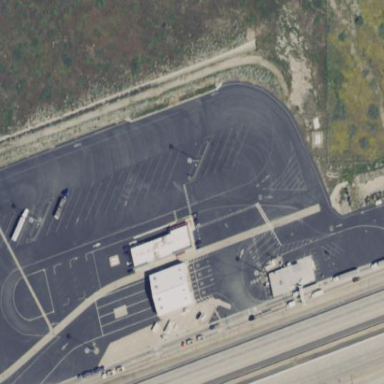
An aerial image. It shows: Government weighbridge facility.